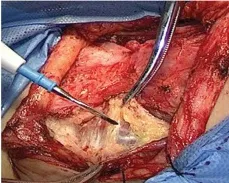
(B-F) The procedure begins with a horizontal incision along the left supraclavicular area, followed by the sequential removal of tissue layers including the platysma muscle, deep cervical fascia, and carotid sheath, exposing the left recurrent laryngeal nerve, venous horn, lymphatic vessels, and left subclavian artery. The tumor was then carefully separated from the surrounding tissue and the upper pole of the tumor was excised.
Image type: medical_photograph (other_medical_photograph)